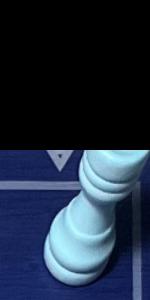
Label: Rook_White